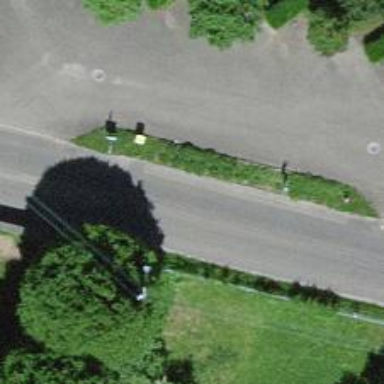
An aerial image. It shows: Bus stop with platform for public transport.